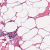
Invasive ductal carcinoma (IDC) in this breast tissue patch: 0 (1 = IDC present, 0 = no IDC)